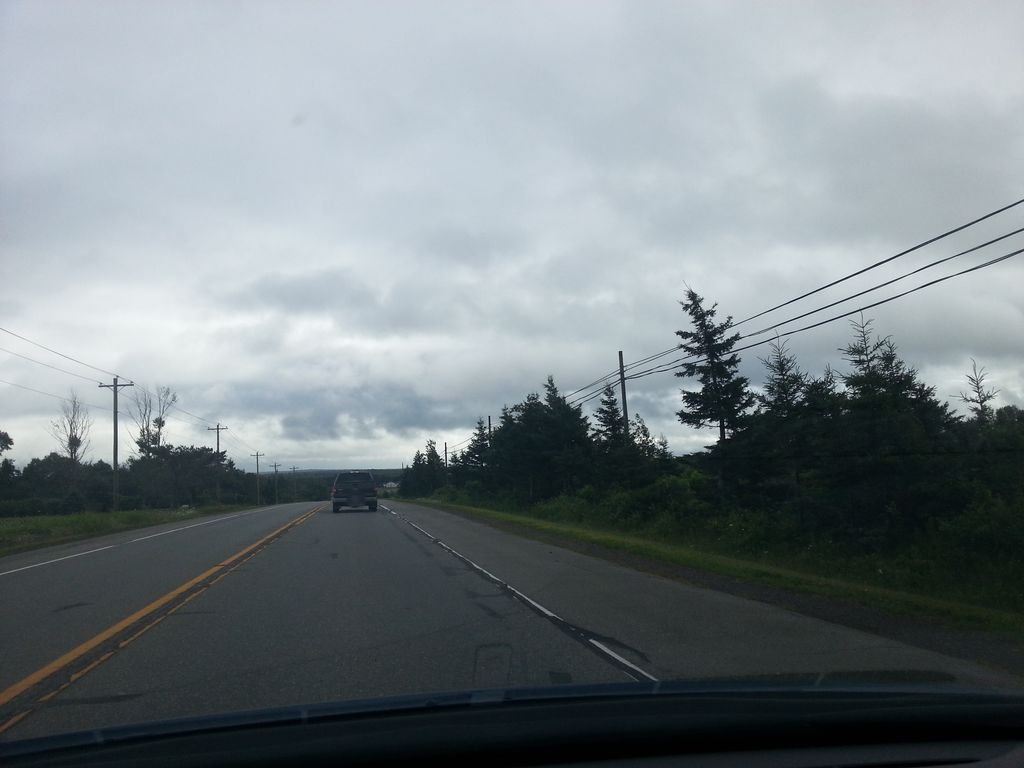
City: charlottetown